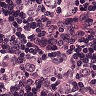
Metastatic tissue present: yes